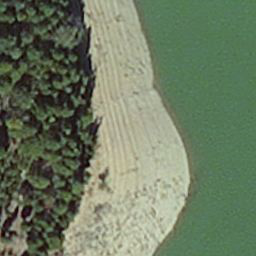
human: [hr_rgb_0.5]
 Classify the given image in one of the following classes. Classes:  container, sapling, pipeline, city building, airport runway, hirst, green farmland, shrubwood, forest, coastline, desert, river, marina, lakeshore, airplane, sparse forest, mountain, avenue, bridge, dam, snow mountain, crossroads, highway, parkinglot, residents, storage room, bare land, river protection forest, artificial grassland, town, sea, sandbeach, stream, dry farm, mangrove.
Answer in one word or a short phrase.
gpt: hirst